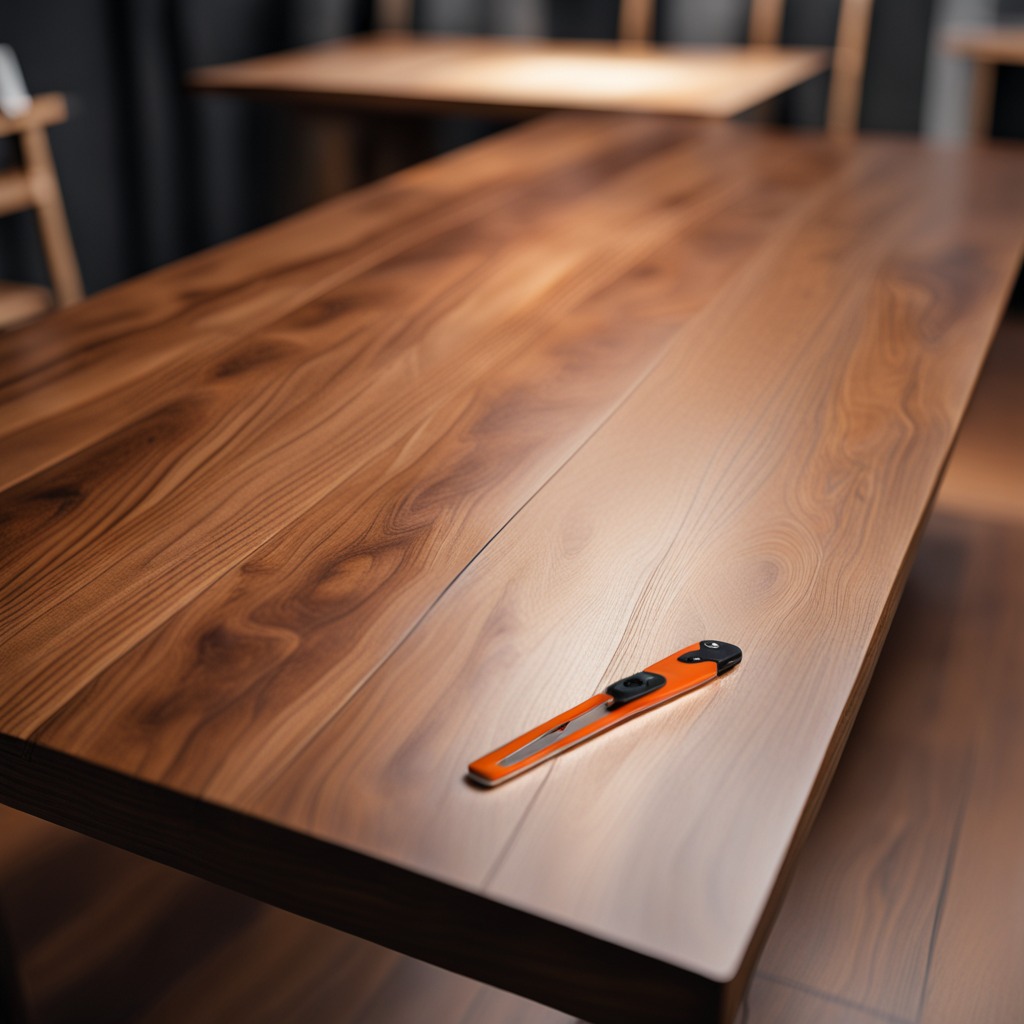
A utility knife is lying on a wooden table in a carpentry studio.